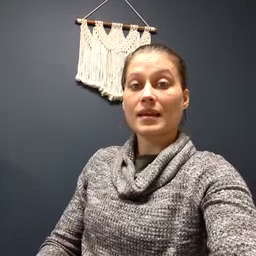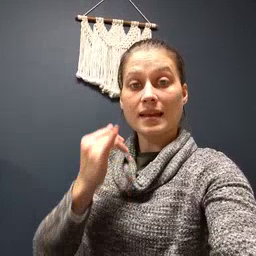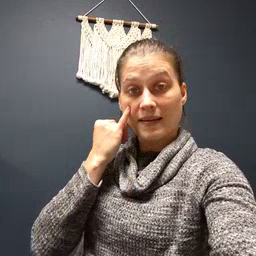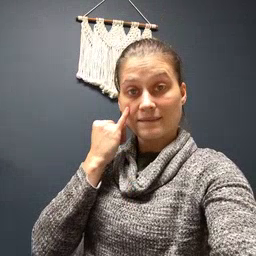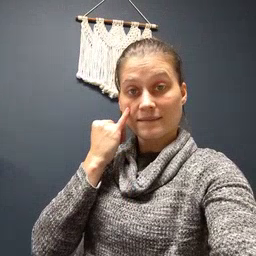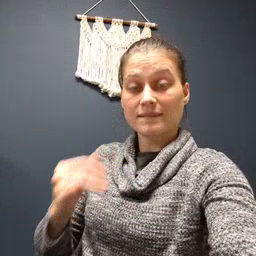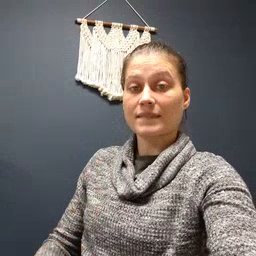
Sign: if